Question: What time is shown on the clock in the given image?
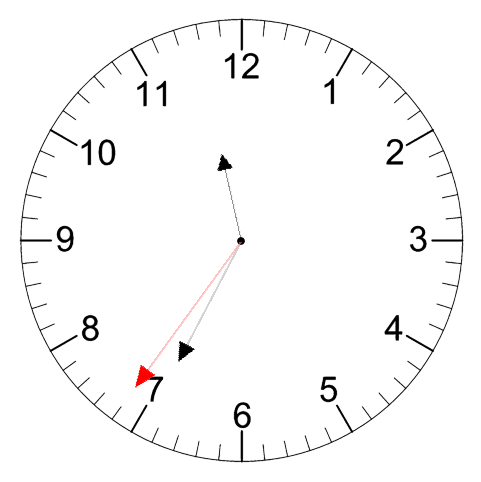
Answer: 11:34:36